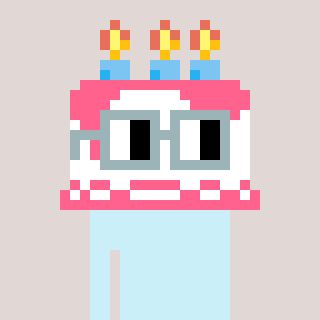
a pixel art character with square dark gray glasses, a cake-shaped head and a magenta-colored body on a warm background